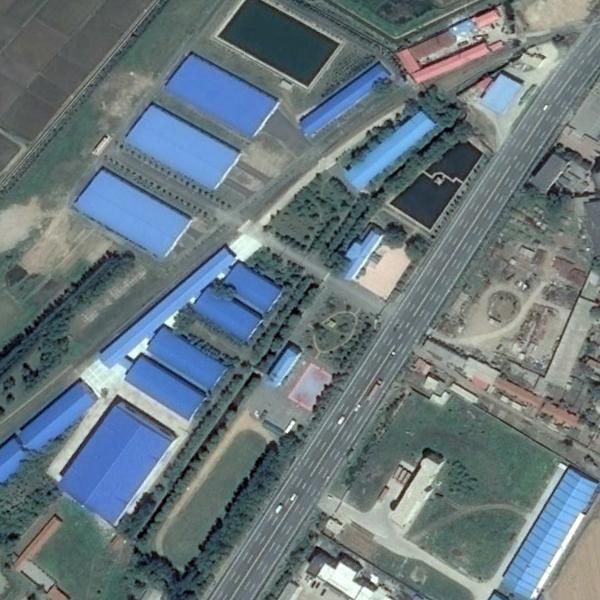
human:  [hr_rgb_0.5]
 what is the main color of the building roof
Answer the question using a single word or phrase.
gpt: blue